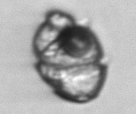
Label: Proterythropsis